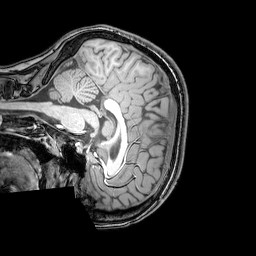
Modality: T1w
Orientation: sagittal
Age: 22
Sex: female
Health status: healthy
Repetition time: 0.081 s
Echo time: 0.037 s